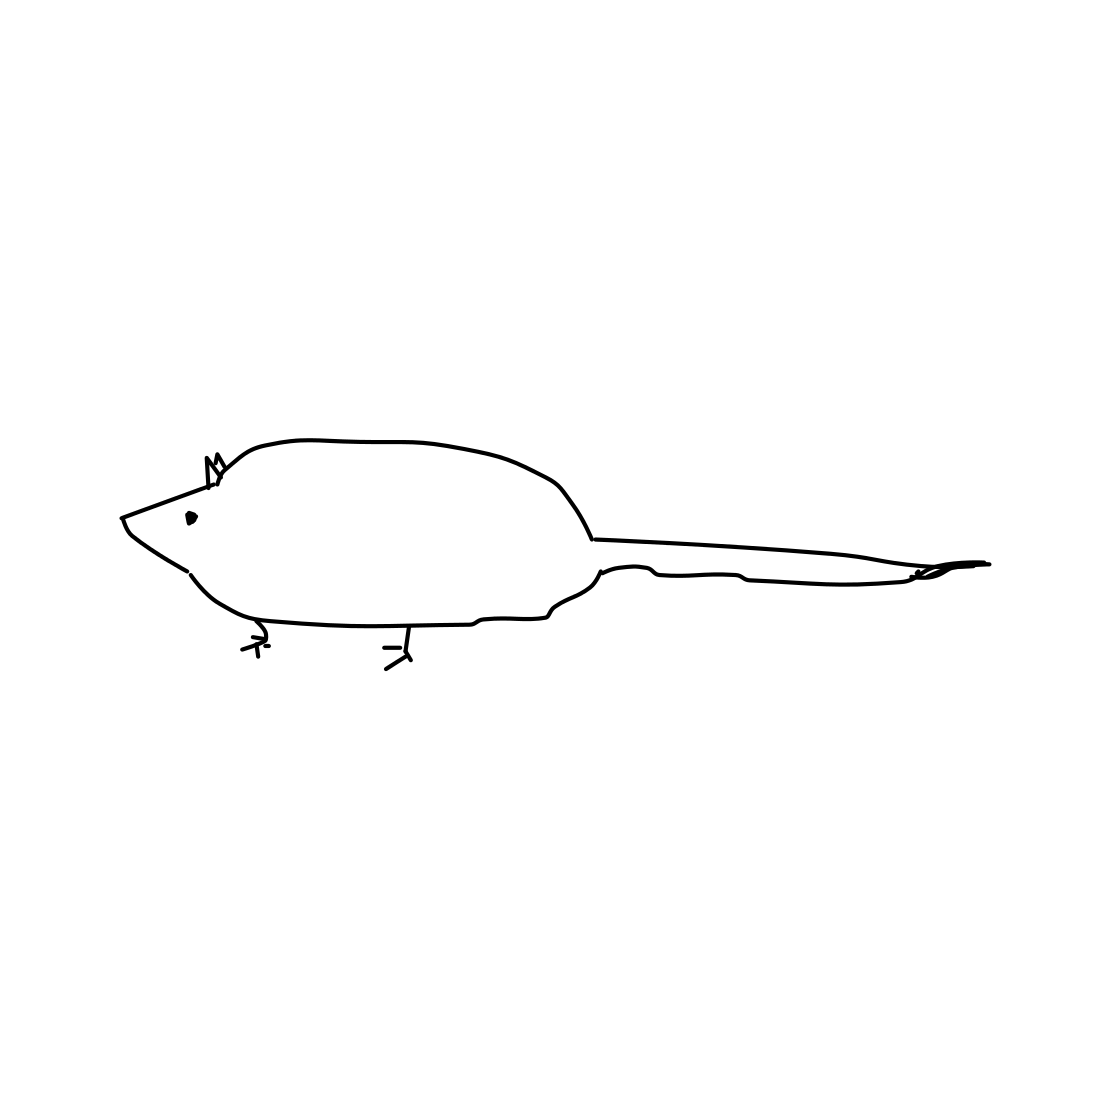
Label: mouse (animal)